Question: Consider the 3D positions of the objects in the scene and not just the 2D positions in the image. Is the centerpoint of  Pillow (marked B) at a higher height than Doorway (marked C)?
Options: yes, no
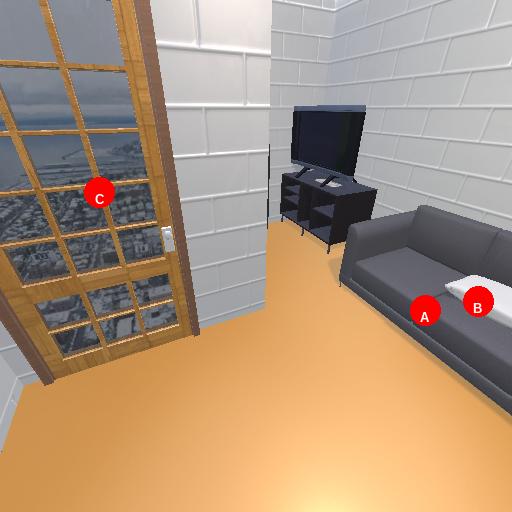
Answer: yes